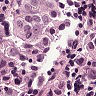
Metastatic tissue present: yes